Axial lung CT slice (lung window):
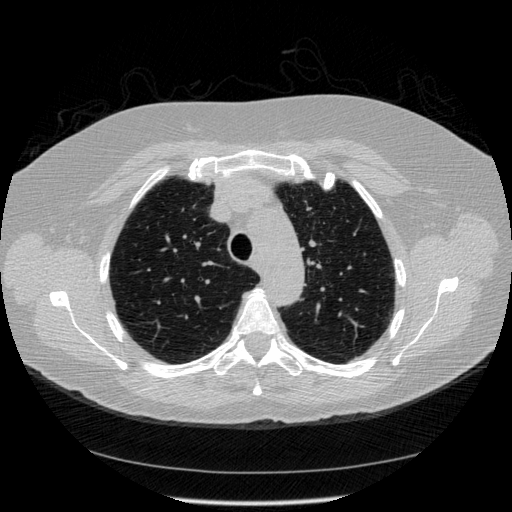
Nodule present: no